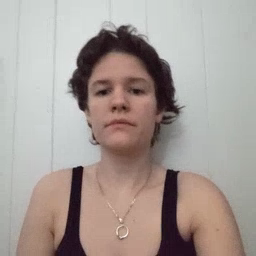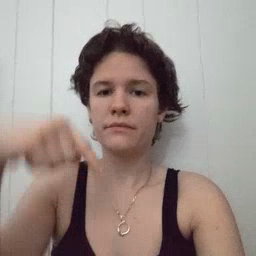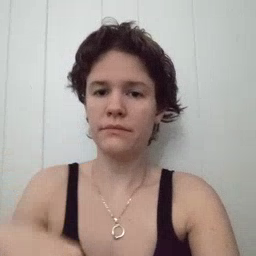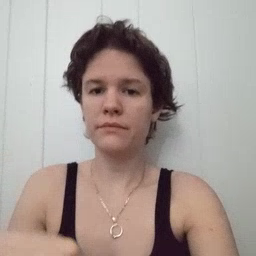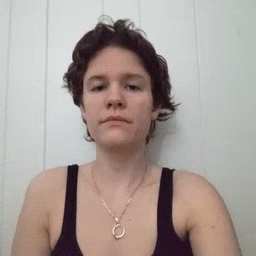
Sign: down